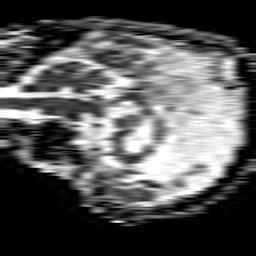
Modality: ADC
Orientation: sagittal
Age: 73
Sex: male
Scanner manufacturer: philips
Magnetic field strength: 1.5 T
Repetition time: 4.6 s
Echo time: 0.08631 s